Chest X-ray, AP view. Patient: 66 years old, sex F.
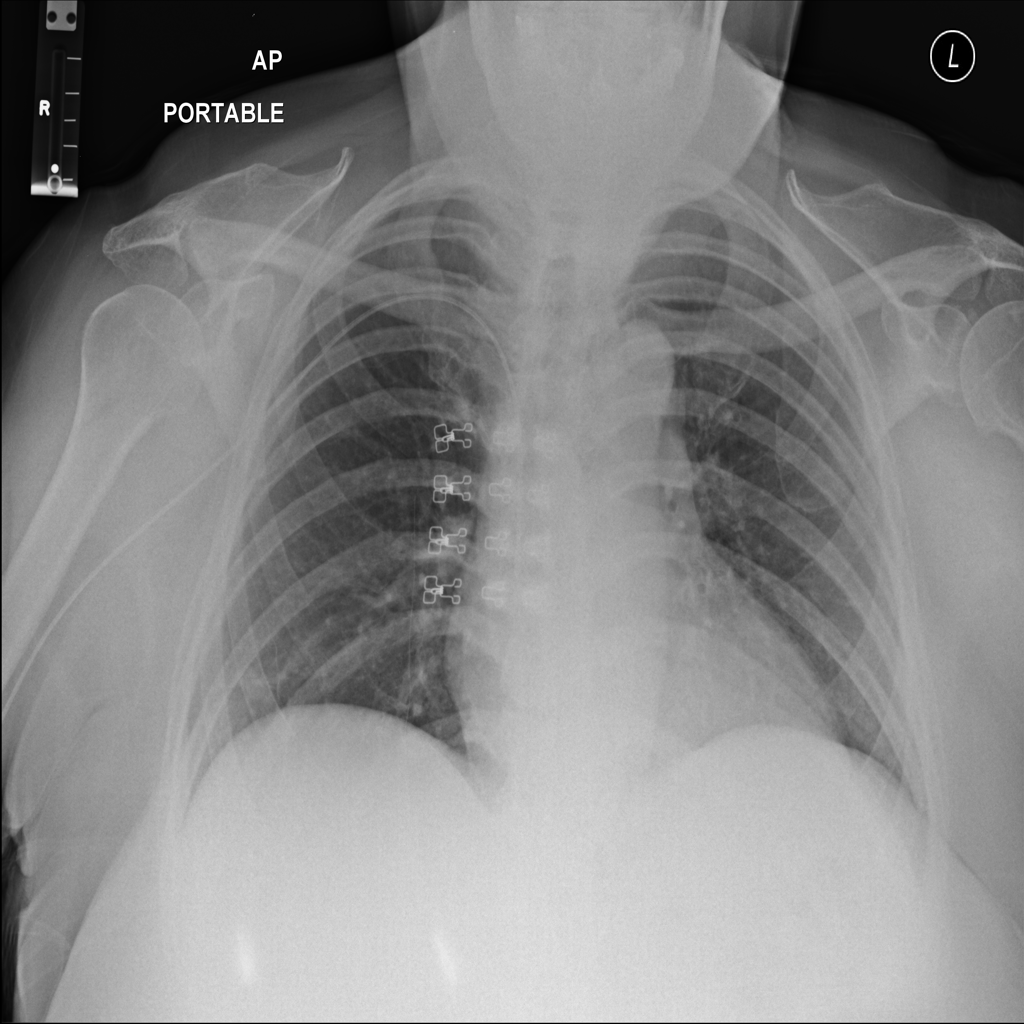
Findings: No Finding